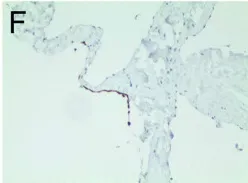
CR , CD34, CD31, and WT-1, but negative of CK, EMA, MOC31, and Des (100X, scale bar = 50 mum).
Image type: pathology (immunostaining)